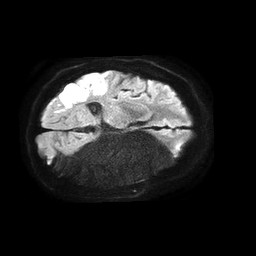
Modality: TRACE
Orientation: axial
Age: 56
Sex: male
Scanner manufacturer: philips
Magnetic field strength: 1.5 T
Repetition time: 4.6 s
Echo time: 0.08941 s